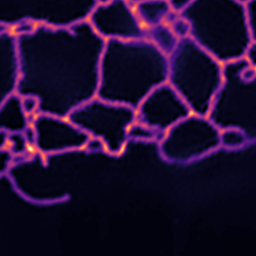
Label: Super-resolution ER image